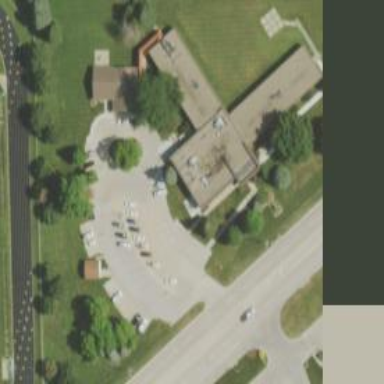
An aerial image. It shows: Nursing home.